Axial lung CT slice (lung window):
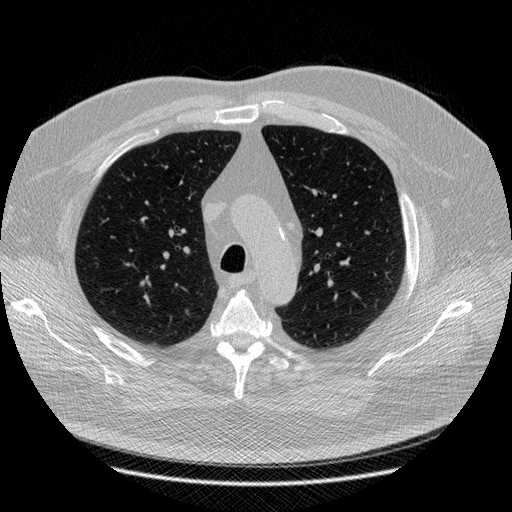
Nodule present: no